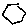
Label: hexagon